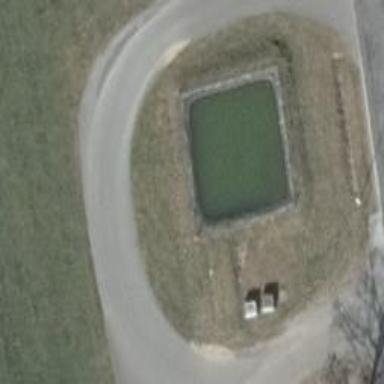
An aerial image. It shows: Emergency fire water pond.